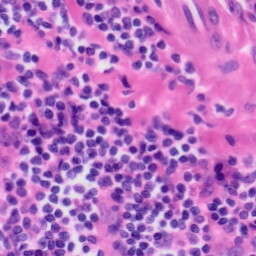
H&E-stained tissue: Tonsil